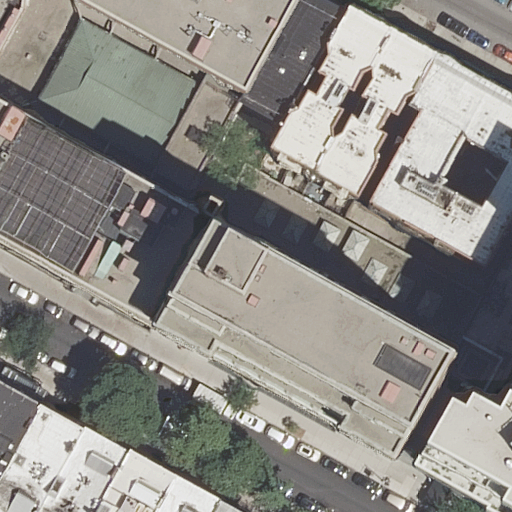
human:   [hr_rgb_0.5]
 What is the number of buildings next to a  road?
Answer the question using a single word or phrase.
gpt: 12

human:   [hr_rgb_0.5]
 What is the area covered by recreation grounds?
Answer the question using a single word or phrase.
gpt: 0m2

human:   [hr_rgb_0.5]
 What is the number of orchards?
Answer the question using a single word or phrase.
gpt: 0

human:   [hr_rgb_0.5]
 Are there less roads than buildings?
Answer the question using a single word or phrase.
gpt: yes

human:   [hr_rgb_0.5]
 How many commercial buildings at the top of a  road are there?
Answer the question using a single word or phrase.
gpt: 0

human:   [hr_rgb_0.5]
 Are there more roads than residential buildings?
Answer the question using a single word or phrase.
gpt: no

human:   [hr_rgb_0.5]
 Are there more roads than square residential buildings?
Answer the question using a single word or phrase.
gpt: yes

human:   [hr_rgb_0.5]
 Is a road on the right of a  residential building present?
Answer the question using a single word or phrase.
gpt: yes

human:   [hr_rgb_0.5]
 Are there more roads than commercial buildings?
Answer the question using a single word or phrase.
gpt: yes

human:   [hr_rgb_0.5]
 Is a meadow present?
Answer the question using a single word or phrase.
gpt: no

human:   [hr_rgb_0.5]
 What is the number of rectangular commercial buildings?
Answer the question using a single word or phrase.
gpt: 0

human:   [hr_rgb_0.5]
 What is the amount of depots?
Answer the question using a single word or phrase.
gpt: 0

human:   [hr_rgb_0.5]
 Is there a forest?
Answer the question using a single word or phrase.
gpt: no

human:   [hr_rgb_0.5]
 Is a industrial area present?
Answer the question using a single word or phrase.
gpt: no

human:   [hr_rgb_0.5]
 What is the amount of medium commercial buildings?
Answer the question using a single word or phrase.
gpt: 0

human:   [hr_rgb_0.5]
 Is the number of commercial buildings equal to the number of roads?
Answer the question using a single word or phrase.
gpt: no

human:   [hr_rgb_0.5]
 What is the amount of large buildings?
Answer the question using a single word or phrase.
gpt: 0

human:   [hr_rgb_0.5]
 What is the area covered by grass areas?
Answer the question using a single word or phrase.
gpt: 0m2

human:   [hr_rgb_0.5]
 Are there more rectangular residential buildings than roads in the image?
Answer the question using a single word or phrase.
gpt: yes

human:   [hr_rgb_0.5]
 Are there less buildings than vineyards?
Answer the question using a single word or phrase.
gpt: no

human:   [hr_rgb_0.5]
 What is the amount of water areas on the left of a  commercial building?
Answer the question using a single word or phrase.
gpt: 0

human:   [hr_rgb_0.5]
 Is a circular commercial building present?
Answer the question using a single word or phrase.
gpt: no

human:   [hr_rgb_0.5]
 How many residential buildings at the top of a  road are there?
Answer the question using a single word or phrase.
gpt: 4

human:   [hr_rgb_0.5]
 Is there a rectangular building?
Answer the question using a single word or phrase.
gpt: yes

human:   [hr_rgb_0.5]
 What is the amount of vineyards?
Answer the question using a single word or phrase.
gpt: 0

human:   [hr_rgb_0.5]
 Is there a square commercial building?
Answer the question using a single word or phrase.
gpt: no

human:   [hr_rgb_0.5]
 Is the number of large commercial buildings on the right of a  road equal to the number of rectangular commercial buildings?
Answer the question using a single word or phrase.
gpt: yes

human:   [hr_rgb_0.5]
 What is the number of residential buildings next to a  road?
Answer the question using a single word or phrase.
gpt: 11

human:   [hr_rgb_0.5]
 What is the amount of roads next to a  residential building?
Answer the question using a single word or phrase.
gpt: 2

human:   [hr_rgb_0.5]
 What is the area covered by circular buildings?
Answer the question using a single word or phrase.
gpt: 0m2

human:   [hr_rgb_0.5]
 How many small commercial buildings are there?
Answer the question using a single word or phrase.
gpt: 0

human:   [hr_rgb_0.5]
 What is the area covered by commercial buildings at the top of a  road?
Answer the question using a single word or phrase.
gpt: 0m2

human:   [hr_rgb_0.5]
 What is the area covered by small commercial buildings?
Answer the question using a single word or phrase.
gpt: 0m2

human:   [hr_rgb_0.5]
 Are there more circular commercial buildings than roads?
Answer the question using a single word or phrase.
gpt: no

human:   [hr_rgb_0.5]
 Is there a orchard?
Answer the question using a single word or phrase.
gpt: no

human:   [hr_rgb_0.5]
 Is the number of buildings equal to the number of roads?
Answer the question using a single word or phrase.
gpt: no